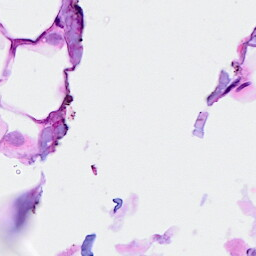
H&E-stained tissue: Breast